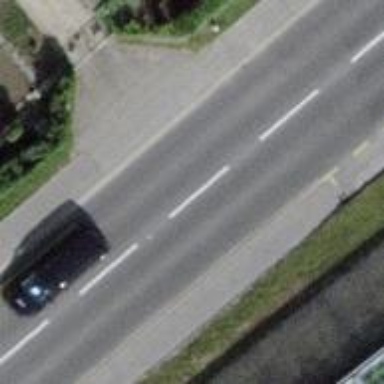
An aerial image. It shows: Secondary road with lane for cyclists on the left and cycle track on the right.